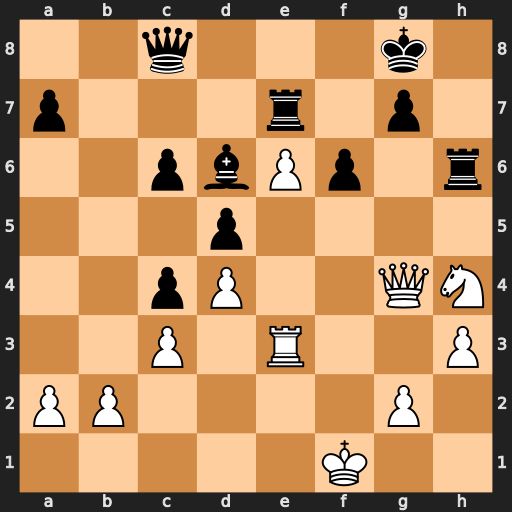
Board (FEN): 2q3k1/p3r1p1/2pbPp1r/3p4/2pP2QN/2P1R2P/PP4P1/5K2
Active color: w
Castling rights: -
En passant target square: -
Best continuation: Nf5 Kh8 Nxd6